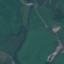
Land use / land cover: Pasture